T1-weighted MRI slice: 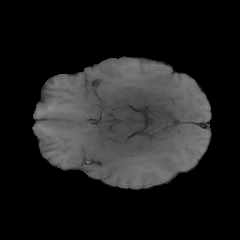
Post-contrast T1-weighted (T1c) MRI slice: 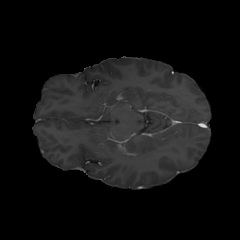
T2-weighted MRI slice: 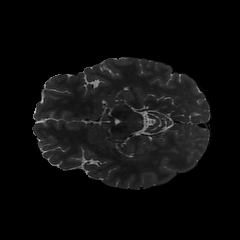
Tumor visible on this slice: no